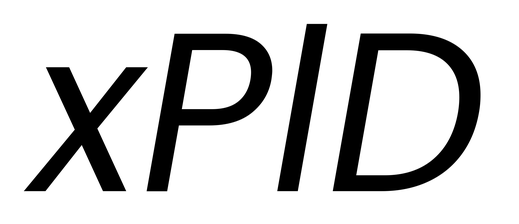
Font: Poppins-Italic